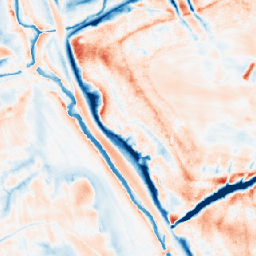
Category: edge_preserving
Decomposition family: guided
Decomposition parameters: radius: 8
eps: 0.1
Upsampling method: nearest
Upsampling parameters: scale: 4
Upsampling scale: 4